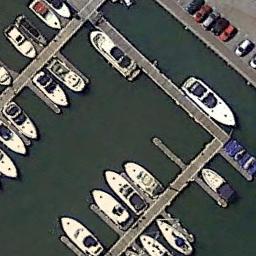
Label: harbor